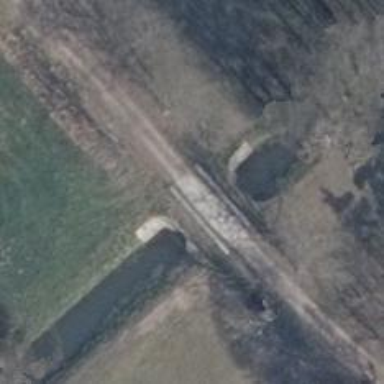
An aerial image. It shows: Track road with bridge.